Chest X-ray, PA view. Patient: 50 years old, sex F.
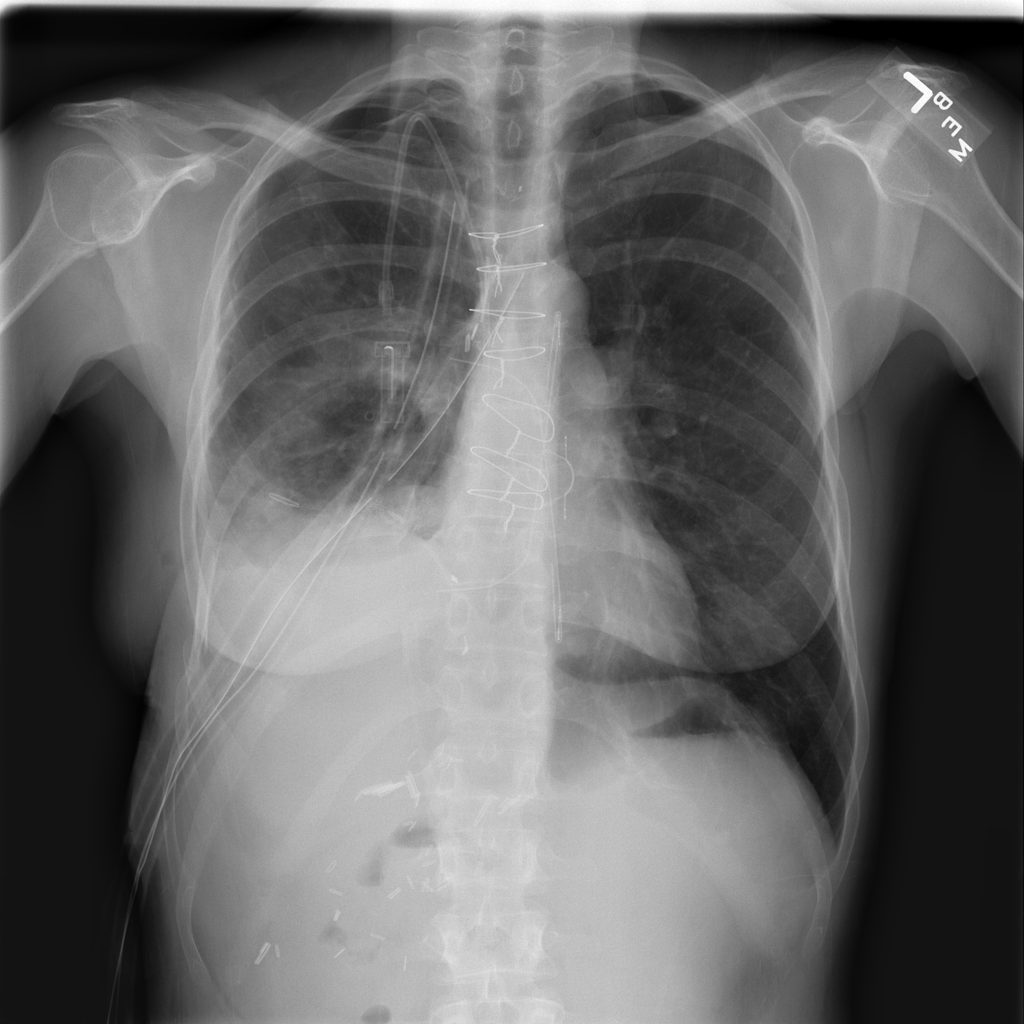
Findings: Infiltration, Pneumothorax